Platform: macOS
Application: Chrome
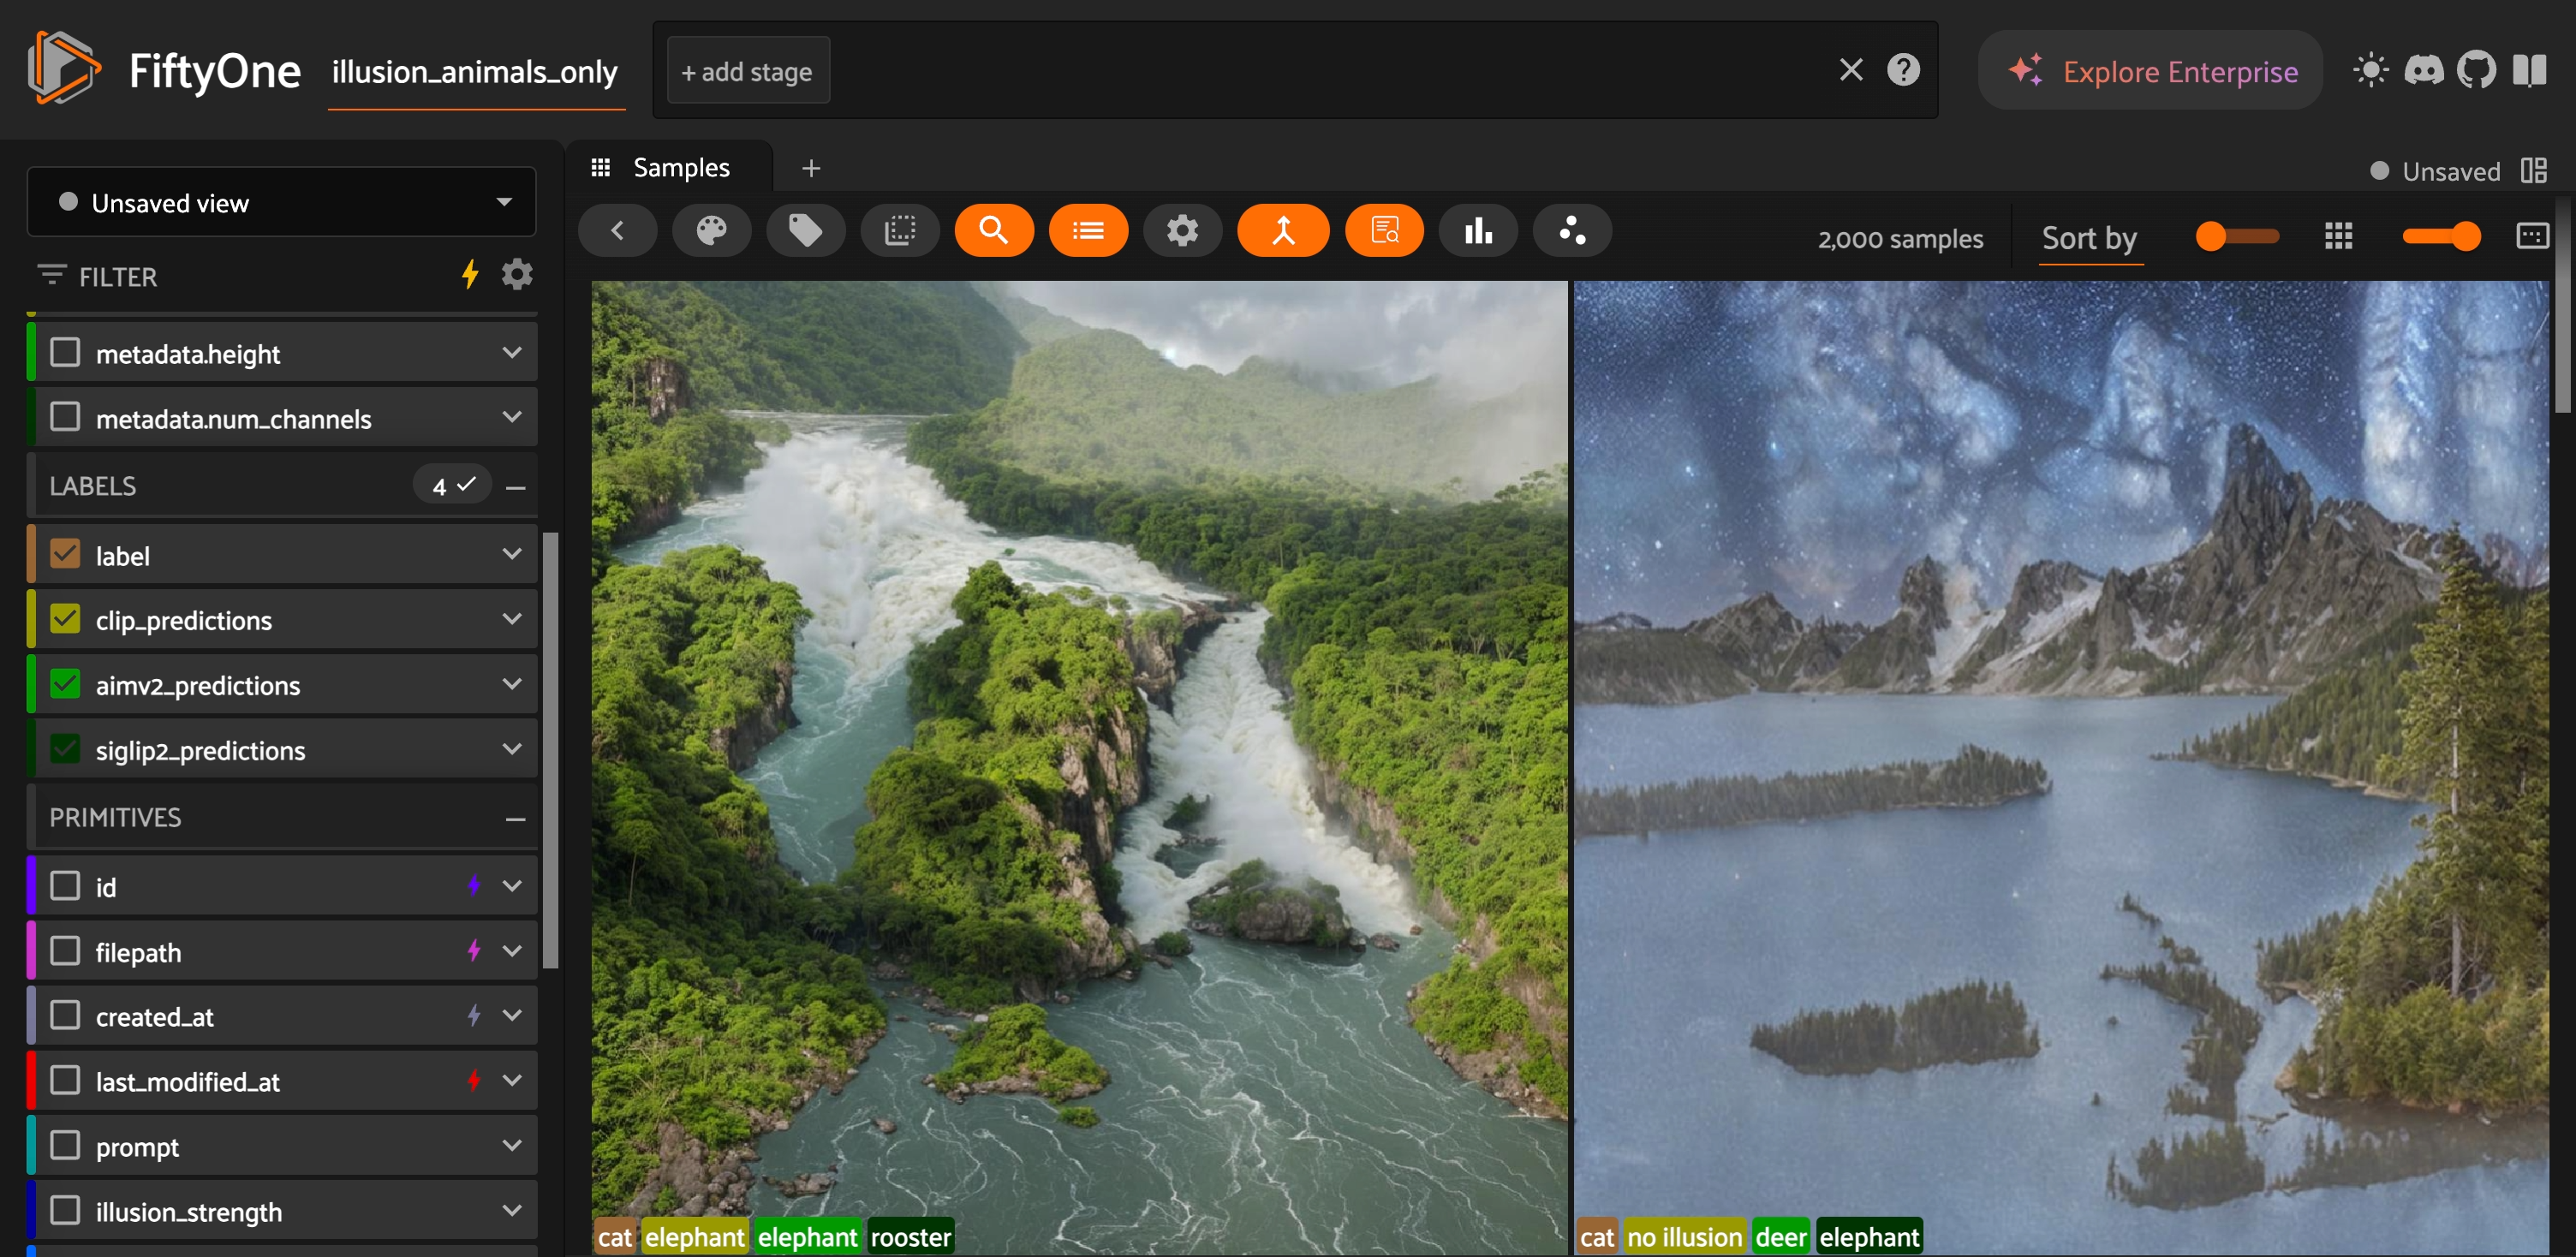
task_description: Locate the sidebar
action_type: hover
element_info: Menu Item
steps_since_start: 1